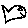
Label: fish